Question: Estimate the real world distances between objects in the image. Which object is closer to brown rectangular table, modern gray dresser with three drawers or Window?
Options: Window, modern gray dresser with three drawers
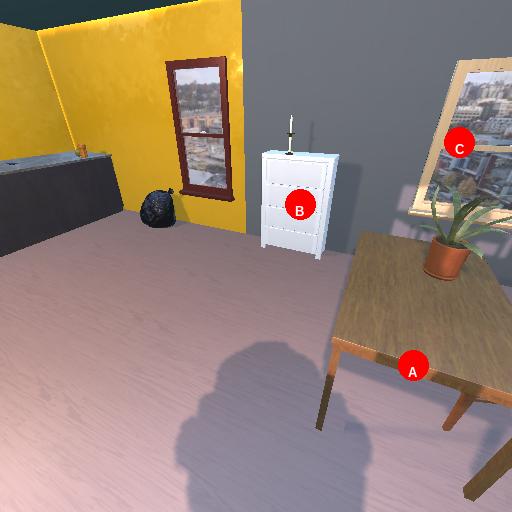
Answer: Window